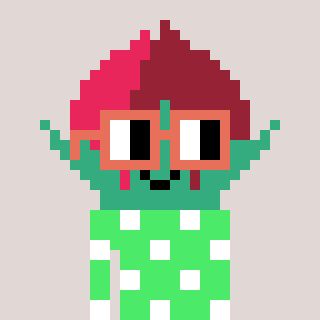
a pixel art character with square orange glasses, a rosebud-shaped head and a teal-colored body on a warm background